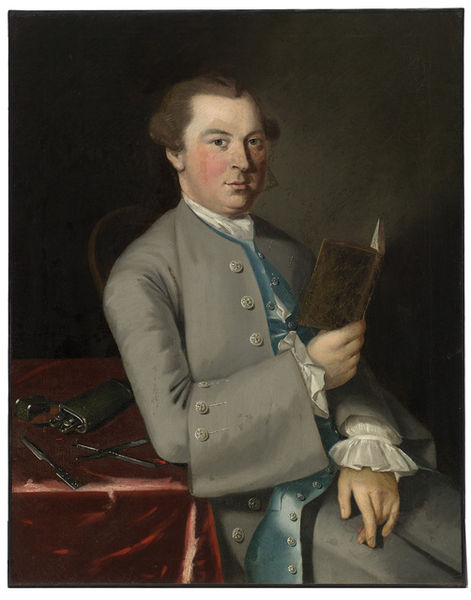
Titel: Dr. Hall Jackson (1739-1797)
Künstler: John Singleton Copley
Standort: Amherst (Massachusetts, USA)
Institution: Mead Art Museum, Amherst College
Schlagwörter: hand, stuhl, tisch, rot, messer, portrait, adel, knopf, blue, chair, oil, white, grey, painting, table, buch, man, crossed, male, aufklärung, coat, buttons, smile, victorian, vest, read, fingers, book, doctor, waistcoat, tablecloth, button, wig, knife, 1900, gret, letter opener, crossed fingers